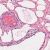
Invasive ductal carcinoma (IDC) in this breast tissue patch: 1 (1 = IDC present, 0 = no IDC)